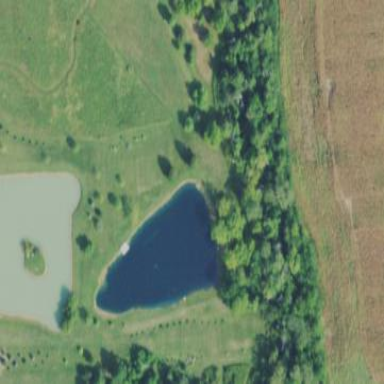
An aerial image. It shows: Pond with natural water.